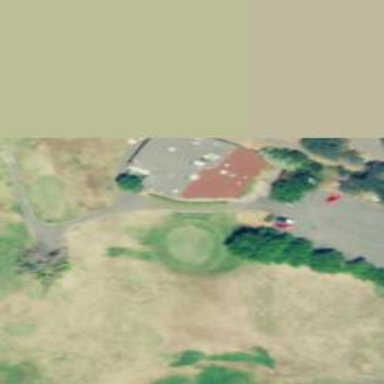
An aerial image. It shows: Path for both road and golf.